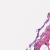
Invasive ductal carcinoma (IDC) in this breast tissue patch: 0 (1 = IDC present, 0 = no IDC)